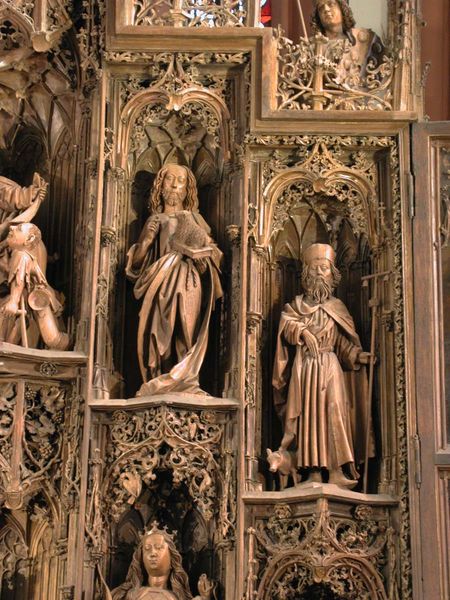
Titel: Lorch, Hochaltar in St. Martin
Künstler: Hans Bilder
Standort: Lorch, Pfarrkirche St. Martin (EU - D - RP)
Schlagwörter: kirche, gewand, gotik, bischof, könig, sakral